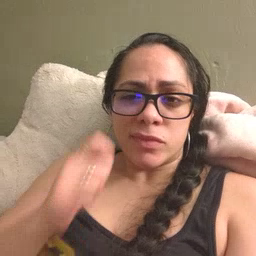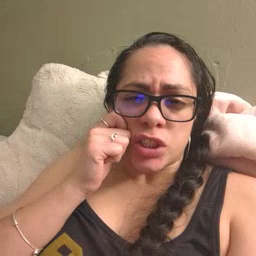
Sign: cheek